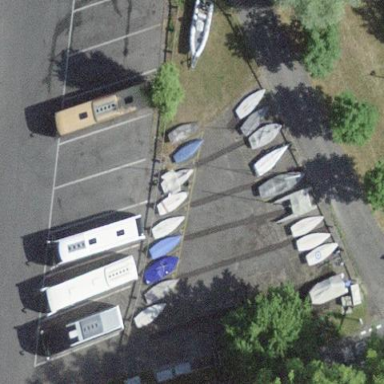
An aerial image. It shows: Boatyard along the waterway.